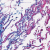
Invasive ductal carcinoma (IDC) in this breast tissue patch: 0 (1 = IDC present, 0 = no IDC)